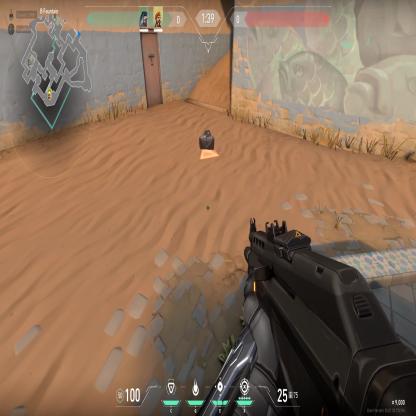
Label: dropped spike